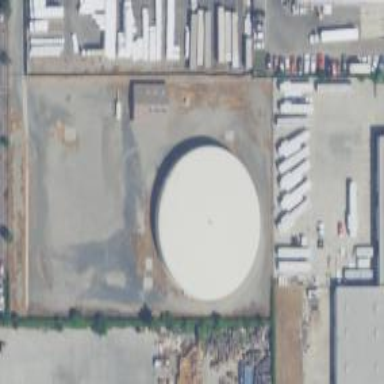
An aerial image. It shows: Storage tank that is man-made.